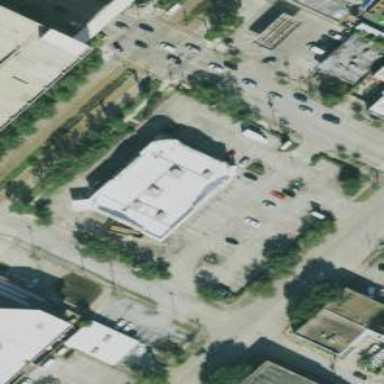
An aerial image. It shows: Building.